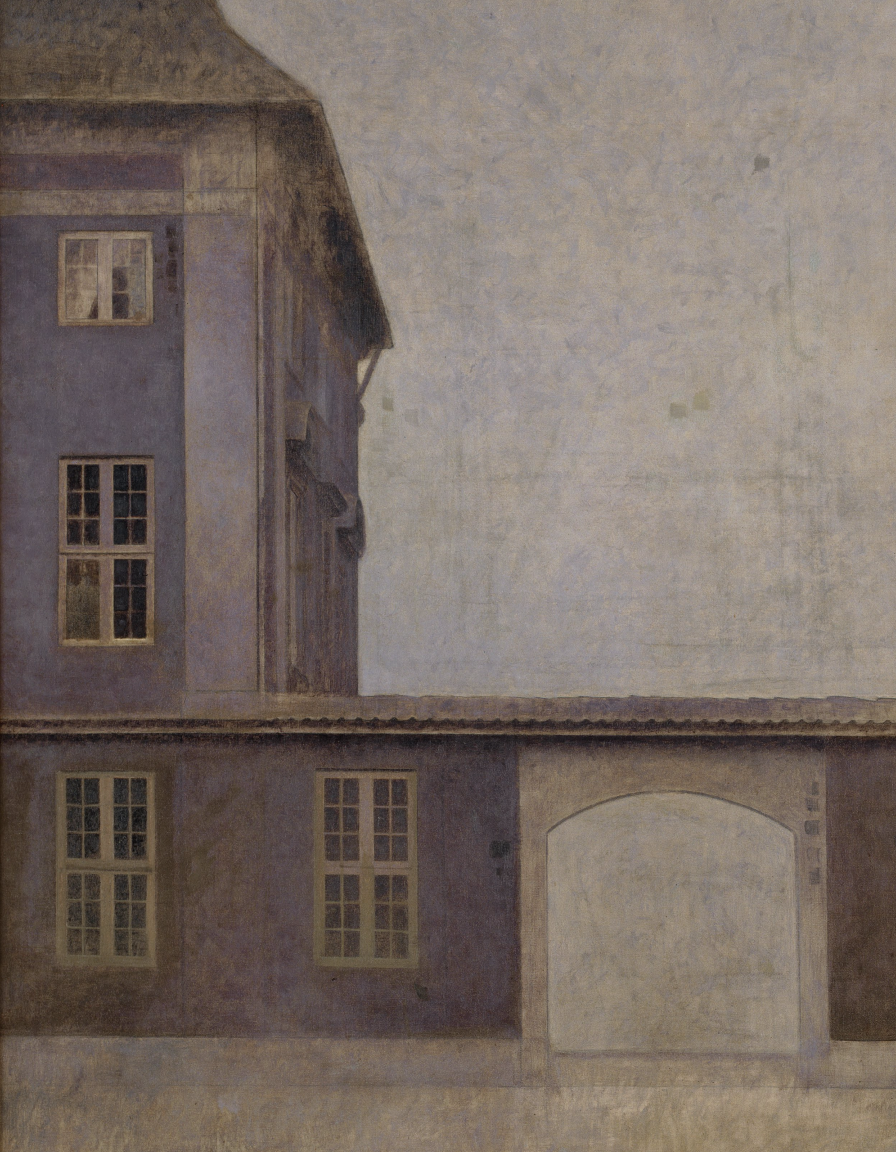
landscape painting, wide, overcast daylight, purple-grey neoclassical building with roof and windows above connecting wall with arched gateway and two windows pale diffused sky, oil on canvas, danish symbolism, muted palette